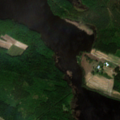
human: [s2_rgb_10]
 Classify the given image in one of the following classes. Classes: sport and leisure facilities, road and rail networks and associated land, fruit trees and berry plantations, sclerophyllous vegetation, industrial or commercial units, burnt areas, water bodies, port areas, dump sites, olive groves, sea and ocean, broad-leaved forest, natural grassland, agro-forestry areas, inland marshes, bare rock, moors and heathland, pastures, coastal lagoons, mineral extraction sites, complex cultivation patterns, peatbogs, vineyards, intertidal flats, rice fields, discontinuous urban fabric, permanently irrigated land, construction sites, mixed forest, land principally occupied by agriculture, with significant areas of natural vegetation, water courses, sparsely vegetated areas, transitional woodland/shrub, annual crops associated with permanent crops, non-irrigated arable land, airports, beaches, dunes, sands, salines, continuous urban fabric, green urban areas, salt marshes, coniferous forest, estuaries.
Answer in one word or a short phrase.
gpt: land principally occupied by agriculture, with significant areas of natural vegetation, coniferous forest, mixed forest, water bodies